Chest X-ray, AP view. Patient: 66 years old, sex M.
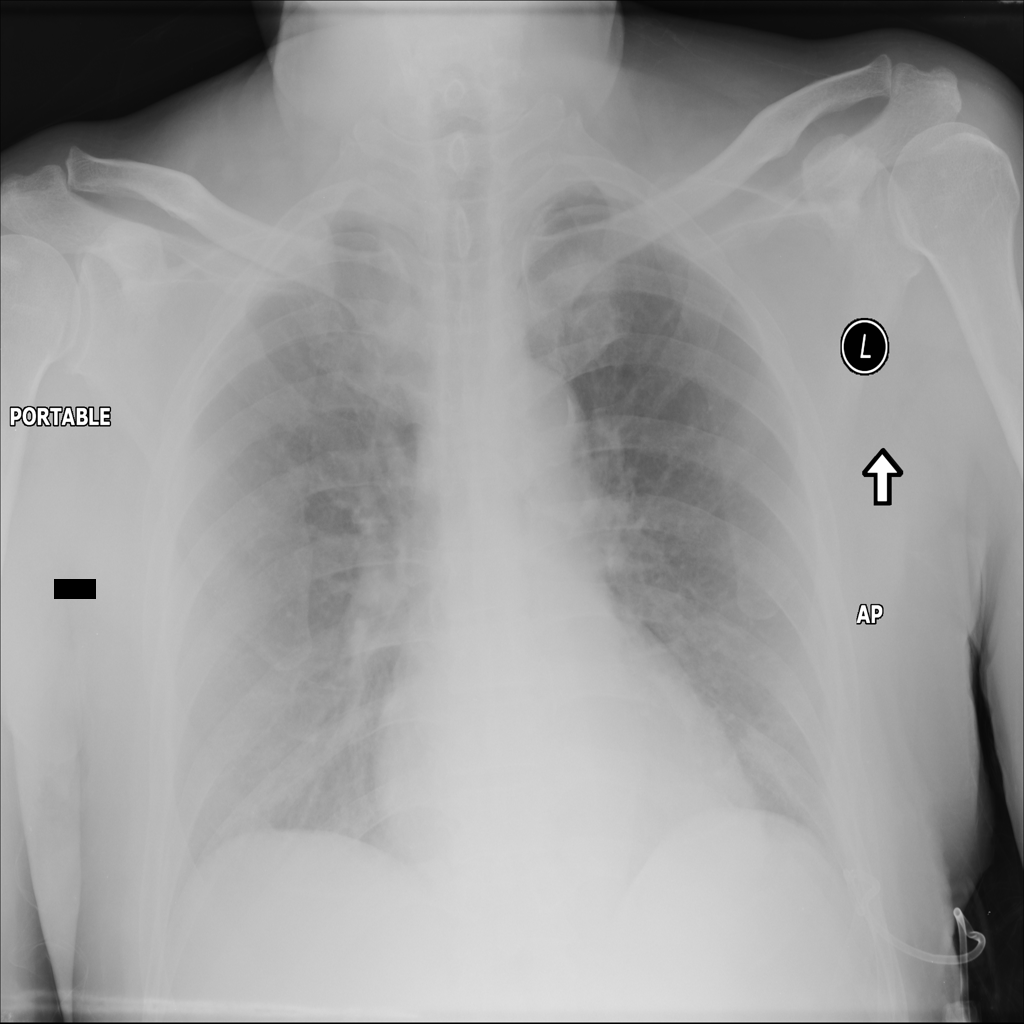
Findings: Infiltration